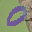
Label: 0